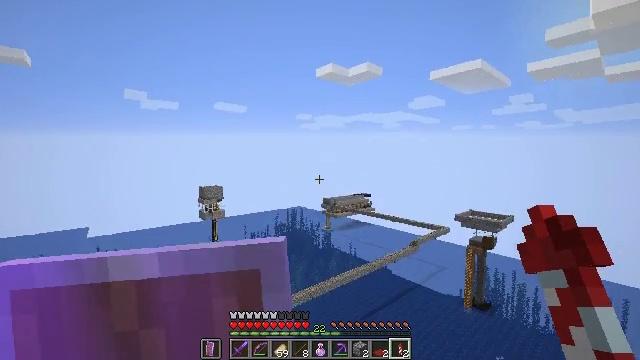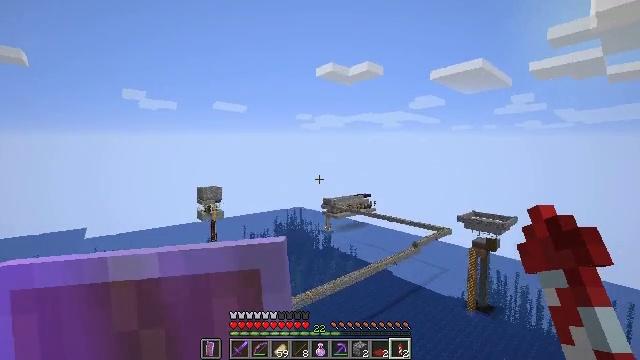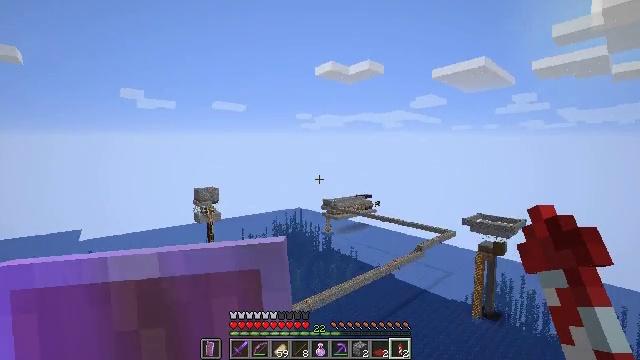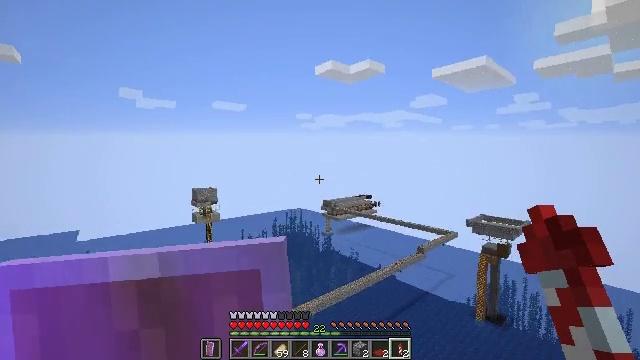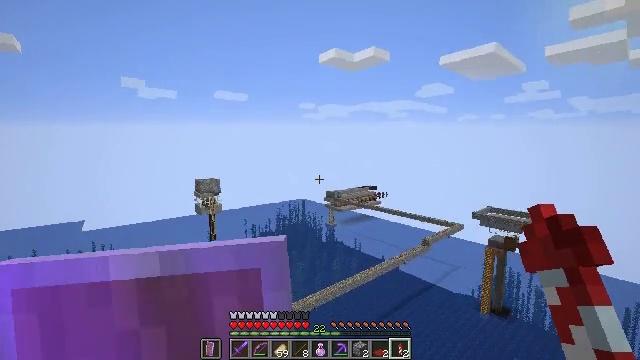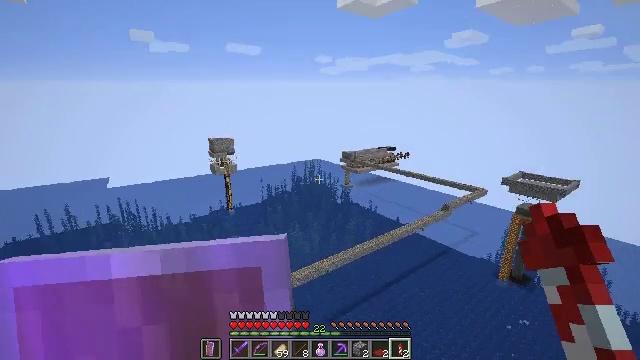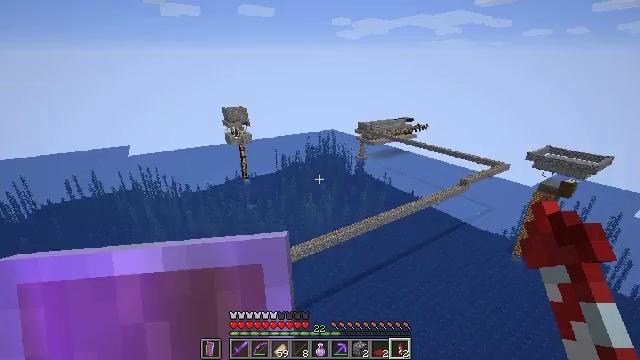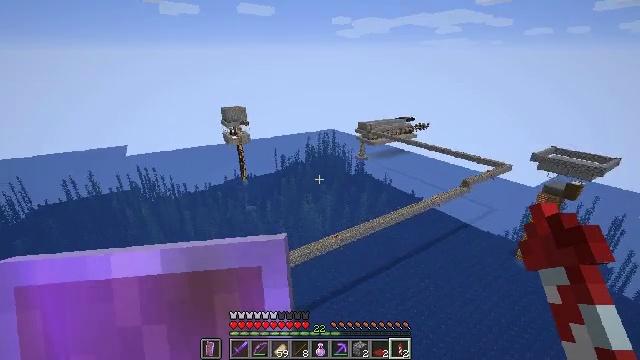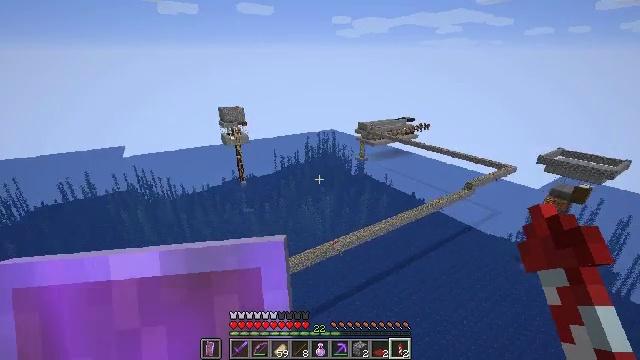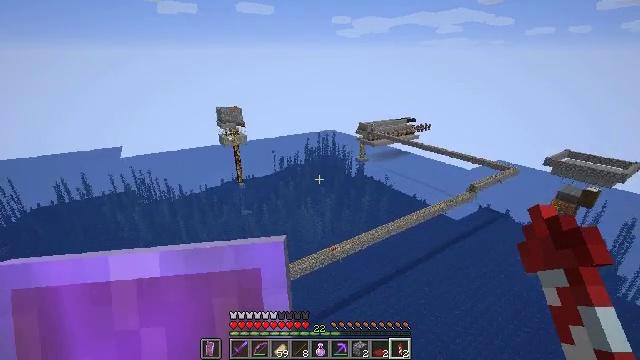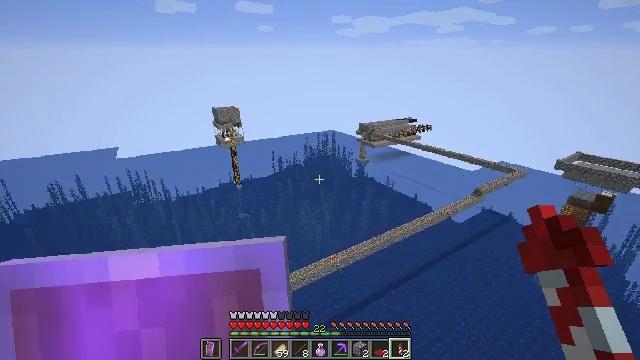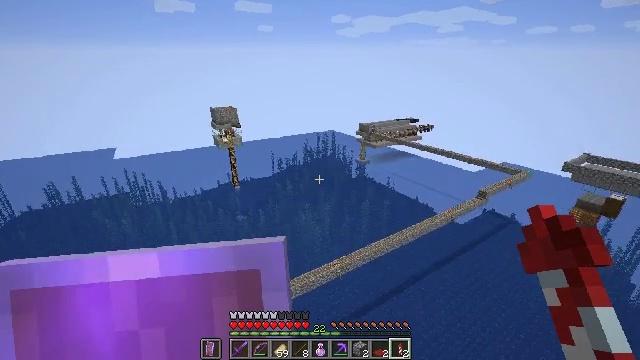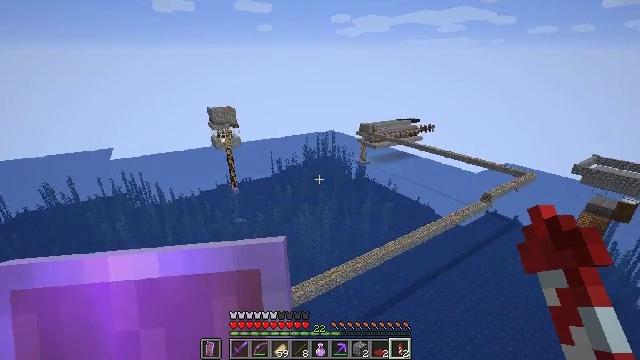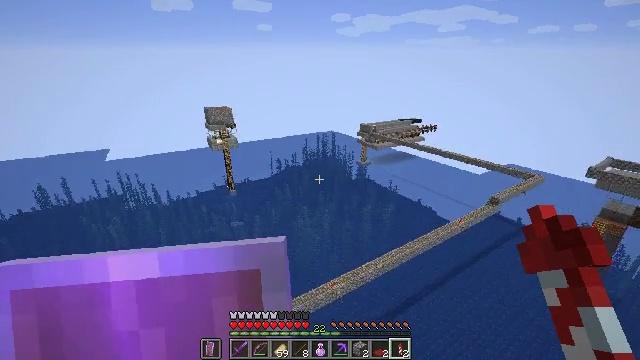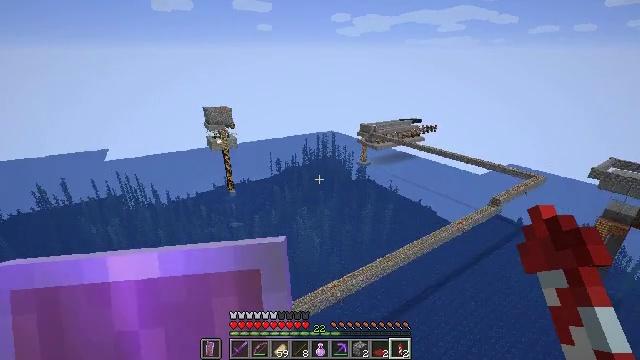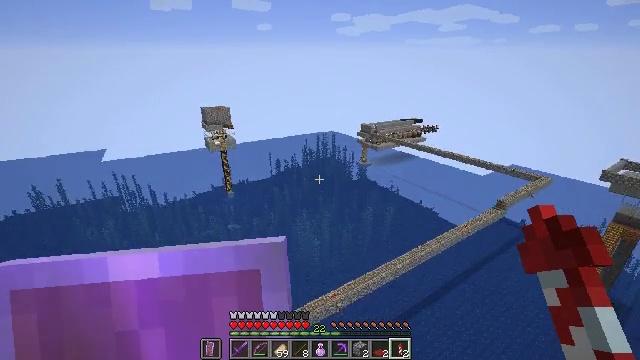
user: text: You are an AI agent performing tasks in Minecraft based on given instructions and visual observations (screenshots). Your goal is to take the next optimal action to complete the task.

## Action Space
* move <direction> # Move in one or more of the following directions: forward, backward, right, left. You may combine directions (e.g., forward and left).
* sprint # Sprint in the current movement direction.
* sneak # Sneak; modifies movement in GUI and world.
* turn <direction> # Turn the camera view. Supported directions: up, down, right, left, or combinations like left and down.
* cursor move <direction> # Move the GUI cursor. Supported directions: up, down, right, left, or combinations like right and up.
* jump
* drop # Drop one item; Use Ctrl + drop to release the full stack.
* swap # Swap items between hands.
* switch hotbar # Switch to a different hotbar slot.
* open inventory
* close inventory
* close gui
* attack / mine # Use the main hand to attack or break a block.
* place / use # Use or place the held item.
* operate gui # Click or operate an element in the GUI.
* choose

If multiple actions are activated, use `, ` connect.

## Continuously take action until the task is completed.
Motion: motion action
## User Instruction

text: Collect spruce leaves for landscaping.
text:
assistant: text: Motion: no_op
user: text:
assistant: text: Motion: no_op
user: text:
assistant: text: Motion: no_op
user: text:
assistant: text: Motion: turn down
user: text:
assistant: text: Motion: turn left and down
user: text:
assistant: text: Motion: turn left and down
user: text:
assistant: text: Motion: no_op
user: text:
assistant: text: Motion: no_op
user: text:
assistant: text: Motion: no_op
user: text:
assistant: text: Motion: no_op
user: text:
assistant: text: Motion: no_op
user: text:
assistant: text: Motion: no_op
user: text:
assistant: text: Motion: no_op
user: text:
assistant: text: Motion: no_op
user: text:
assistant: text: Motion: no_op
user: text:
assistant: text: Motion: no_op
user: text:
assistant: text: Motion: no_op
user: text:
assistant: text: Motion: no_op
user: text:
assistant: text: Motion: no_op
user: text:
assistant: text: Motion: no_op
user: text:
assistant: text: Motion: no_op
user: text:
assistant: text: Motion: no_op
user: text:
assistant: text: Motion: no_op
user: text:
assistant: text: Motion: turn right and up
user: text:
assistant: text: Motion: no_op
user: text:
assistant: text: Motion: no_op
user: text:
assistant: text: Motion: no_op
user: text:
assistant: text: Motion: no_op
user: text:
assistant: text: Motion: no_op
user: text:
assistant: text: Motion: no_op